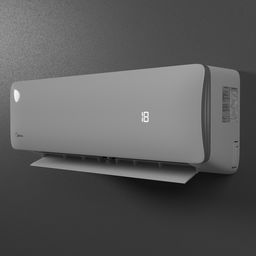
Label: appliances